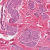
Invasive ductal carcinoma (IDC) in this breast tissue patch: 0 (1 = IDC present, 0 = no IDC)